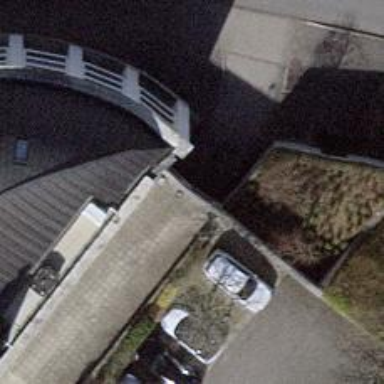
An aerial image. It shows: Parking area.